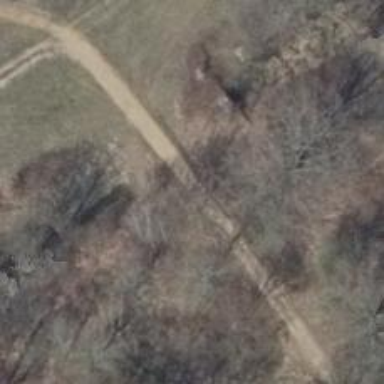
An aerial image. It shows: Footway bridge.